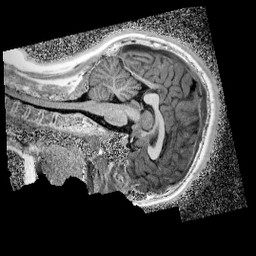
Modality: UNIT1_denoised
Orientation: sagittal
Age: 12
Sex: female
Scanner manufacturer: siemens
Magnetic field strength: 3 T
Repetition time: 4 s
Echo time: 0.00299 s